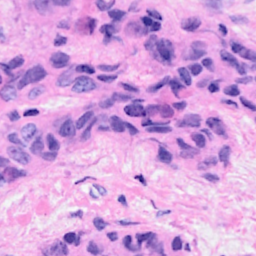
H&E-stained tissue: Breast